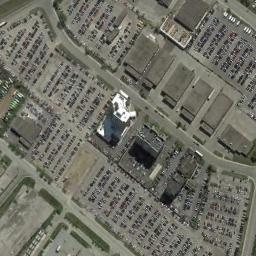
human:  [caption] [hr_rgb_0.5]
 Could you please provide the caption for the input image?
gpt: There are several buildings next to the parking lot .

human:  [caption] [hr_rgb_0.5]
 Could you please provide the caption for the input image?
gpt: The parking lot has lots of cars arranged neatly in lines and some buildings are also in the parking lot .

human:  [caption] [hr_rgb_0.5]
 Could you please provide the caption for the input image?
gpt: The parking lot is full of cars next to some buildings .

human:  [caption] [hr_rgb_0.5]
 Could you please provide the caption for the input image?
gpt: There are a dozen cars in the parking lot .

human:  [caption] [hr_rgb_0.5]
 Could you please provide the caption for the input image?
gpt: There are some parking lots with many cars .